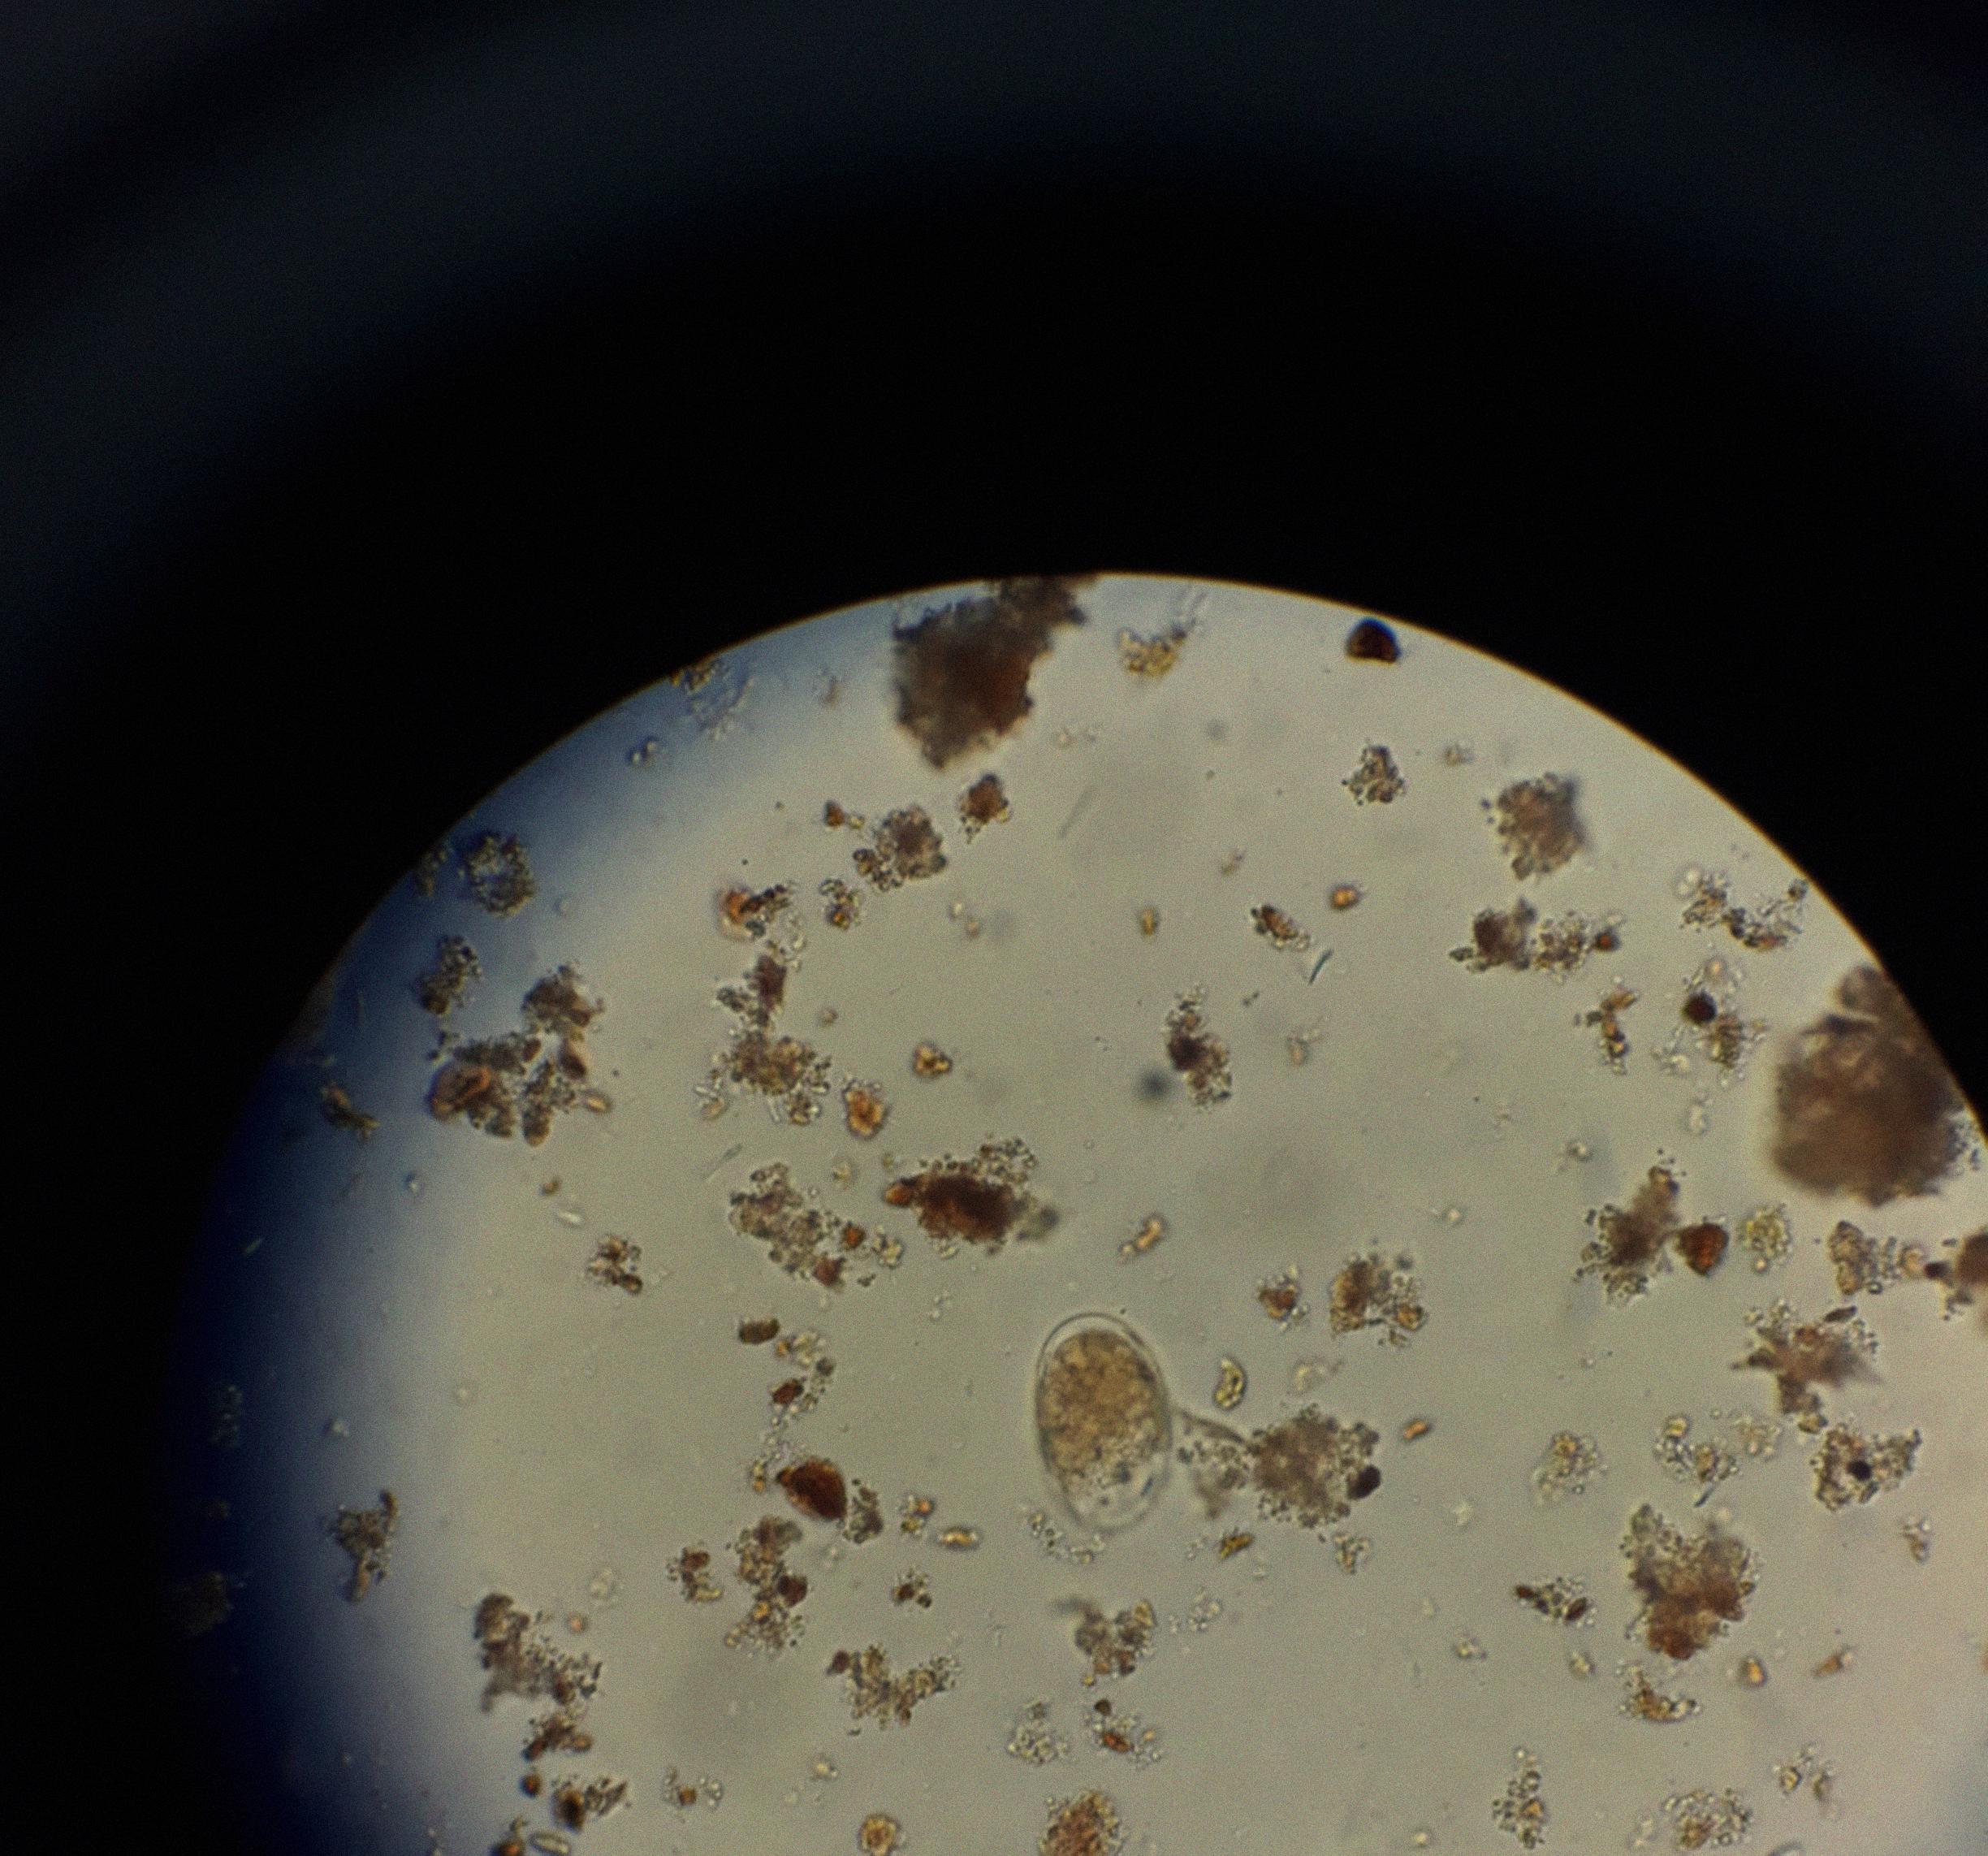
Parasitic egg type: Hookworm egg